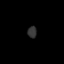
Tissue: lung
Cell type: Others
Senescence score: 0.2112
Nuclear area (px): 105
Mean DAPI intensity: 49.99